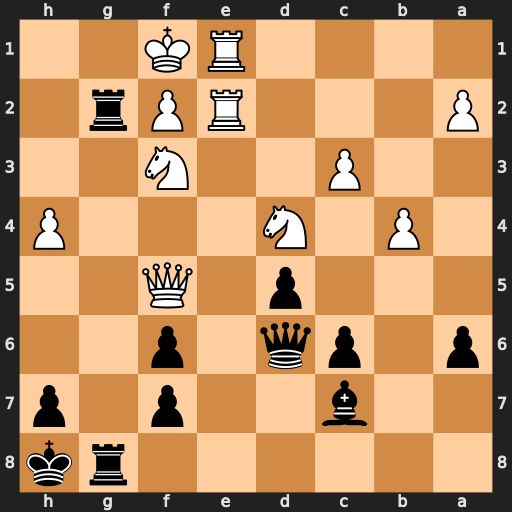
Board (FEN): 6rk/2b2p1p/p1pq1p2/3p1Q2/1P1N3P/2P2N2/P3RPr1/4RK2
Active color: b
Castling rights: -
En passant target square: -
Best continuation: Rg1+ Nxg1 Rxg1+ Kxg1 Qh2+ Kf1 Qh1#